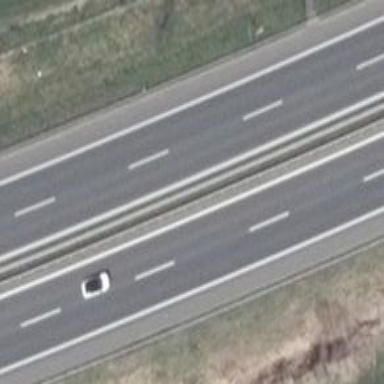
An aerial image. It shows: Trunk motorroad.